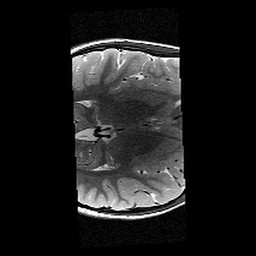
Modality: T2w
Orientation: axial
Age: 10
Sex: female
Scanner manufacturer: siemens
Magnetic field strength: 3 T
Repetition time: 9.23 s
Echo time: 0.067 s